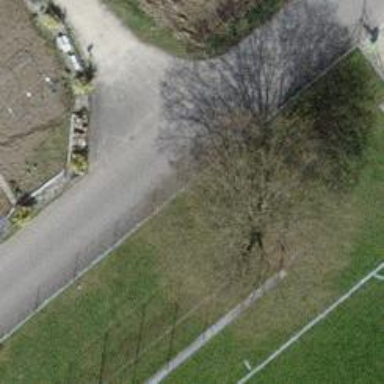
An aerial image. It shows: Compacted footway.